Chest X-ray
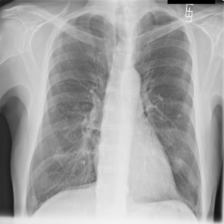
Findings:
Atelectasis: negative
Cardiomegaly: negative
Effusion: negative
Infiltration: negative
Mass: negative
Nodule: negative
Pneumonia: negative
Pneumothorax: negative
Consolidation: negative
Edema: negative
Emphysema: negative
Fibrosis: positive
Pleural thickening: negative
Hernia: negative